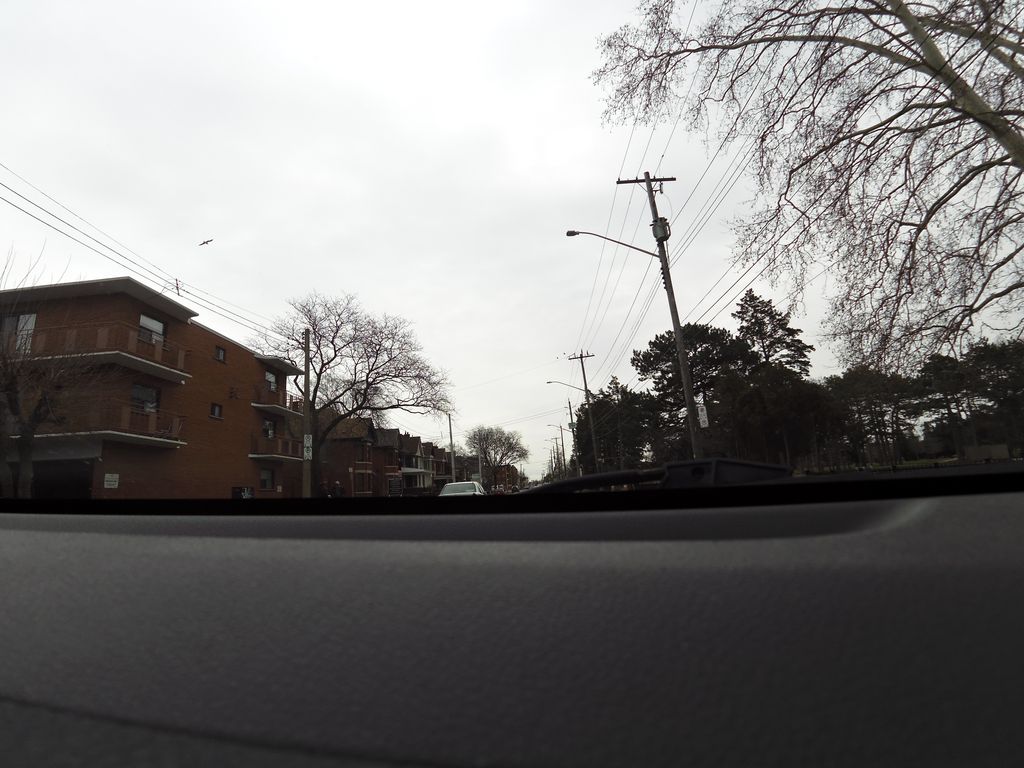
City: hamilton